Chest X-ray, AP view. Patient: 19 years old, sex M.
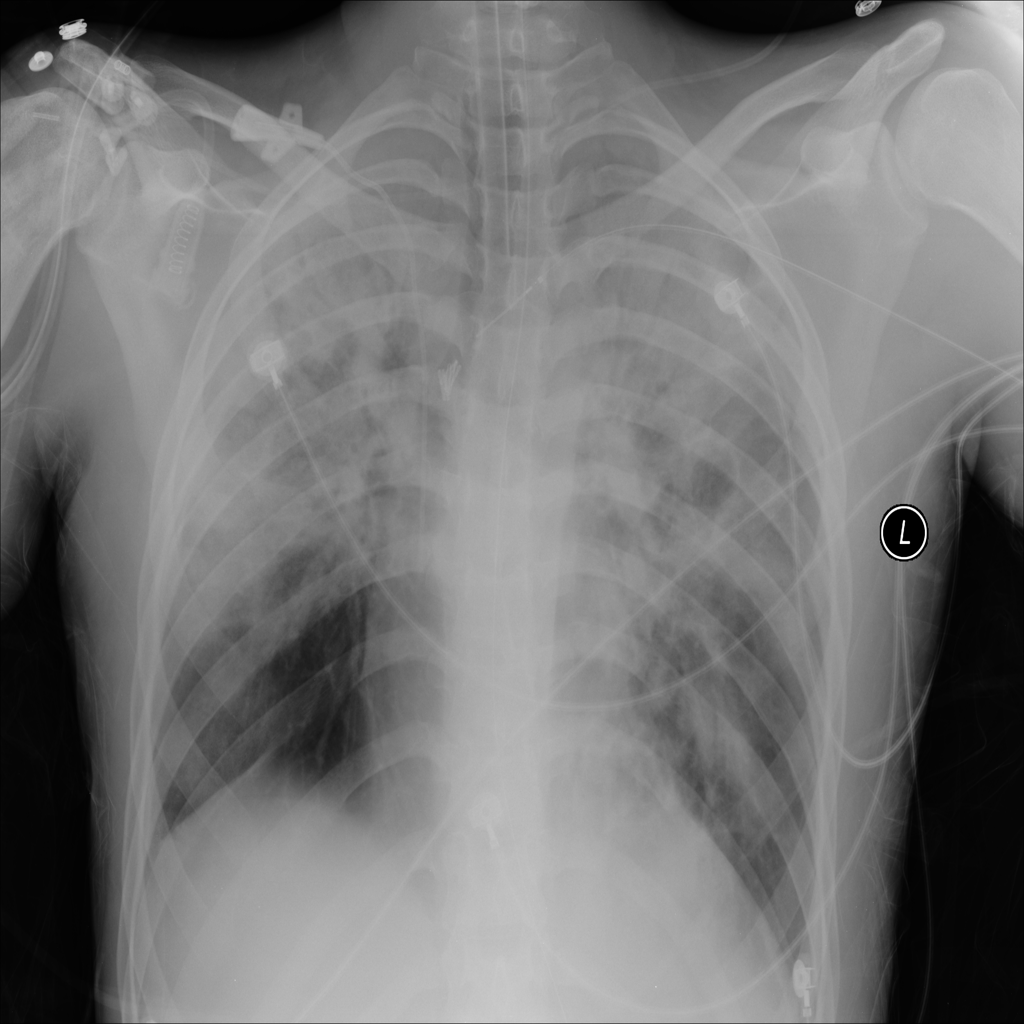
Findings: Infiltration